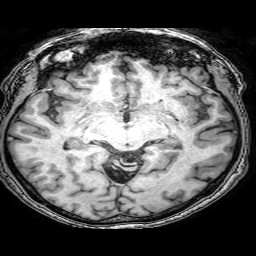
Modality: T1w
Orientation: coronal
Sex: male
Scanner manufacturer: philips
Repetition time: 0.008119 s
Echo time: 0.00371 s